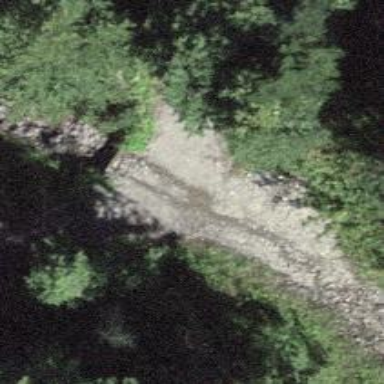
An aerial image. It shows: There is ford in the area.